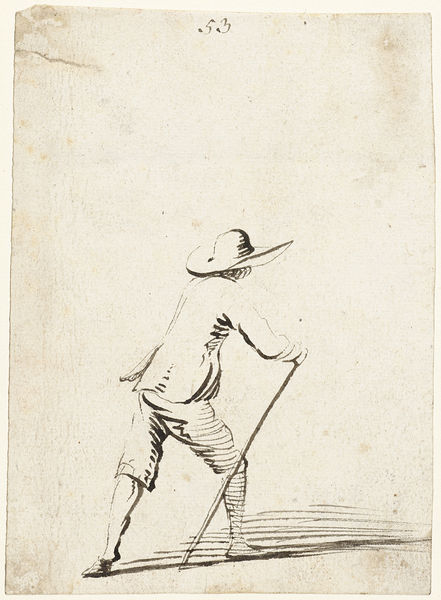
Titel: Man leunend op een stok terwijl hij naar rechts loopt, van achteren
Künstler: Harmen ter Borch
Standort: Amsterdam
Institution: Rijksmuseum
Schlagwörter: homme, chapeau, dos, esquisse, dessin, bâton, garçon, posture